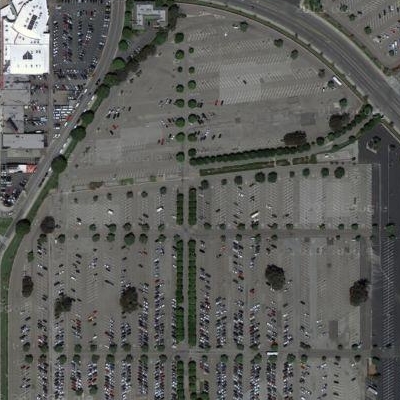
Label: gParking